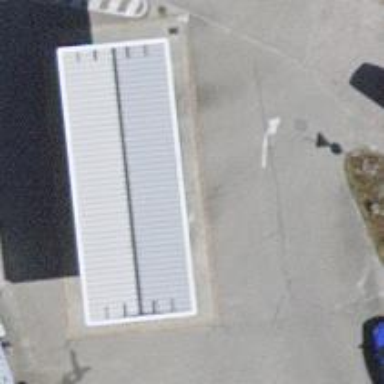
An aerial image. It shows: Fuel station.